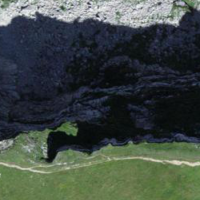
EUNIS habitat code: 23
Species observed at this site:
Gentianella campestris